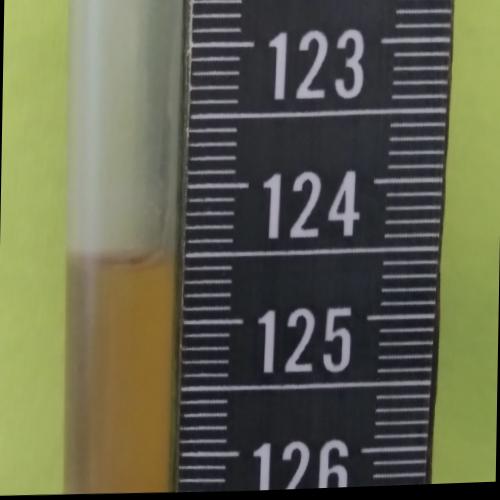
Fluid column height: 124.5 cm